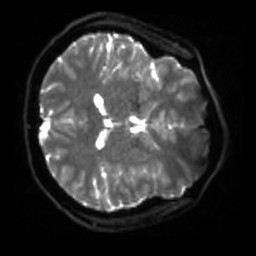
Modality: sbref
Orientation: axial
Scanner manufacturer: siemens
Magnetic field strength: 3 T
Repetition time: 4 s
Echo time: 0.0594 s